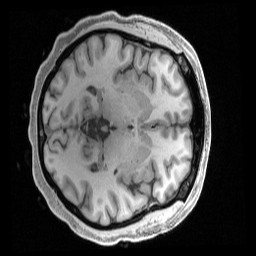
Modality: T1w
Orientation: axial
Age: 30
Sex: female
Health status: ill
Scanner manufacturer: siemens
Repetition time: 2.4 s
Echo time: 0.00231 s